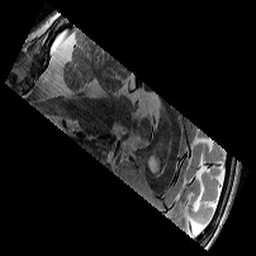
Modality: T2w
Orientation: sagittal
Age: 11
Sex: male
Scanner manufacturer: siemens
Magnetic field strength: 3 T
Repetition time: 9.23 s
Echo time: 0.067 s